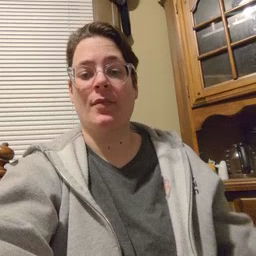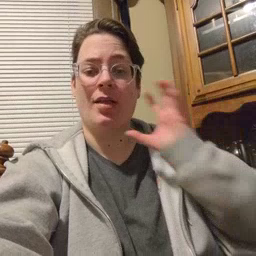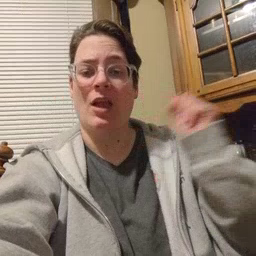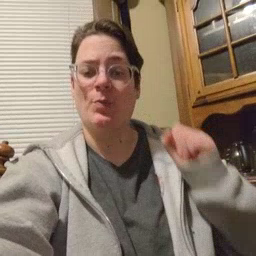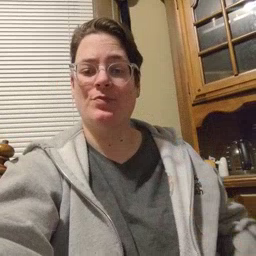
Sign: loud